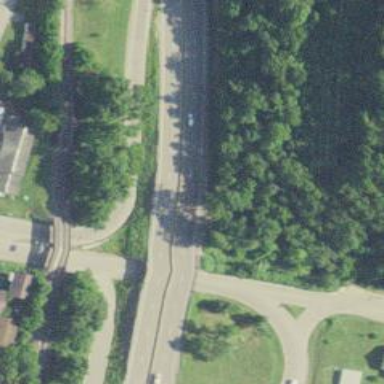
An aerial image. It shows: Asphalt footpath with unmarked crossing.